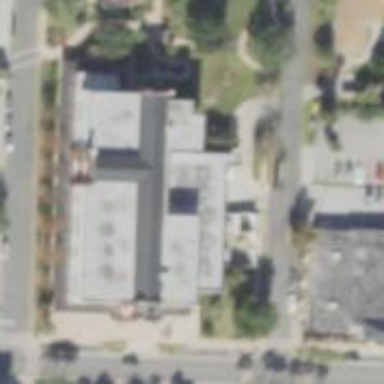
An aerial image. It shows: Building that serves as library.